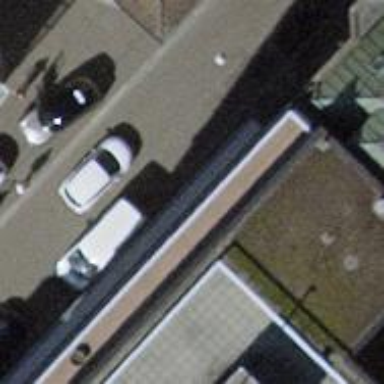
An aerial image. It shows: Outdoor shop.